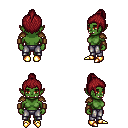
a pixel art fantasy rpg character, female body template, orc, green skin, leather shoulder armor, metal pants, brunette short topknot hairstyle, leather bracers, gold boots, four views (front, back, left, right), 2x2 character sprite sheet, small pixel art, hard edges, no anti-aliasing